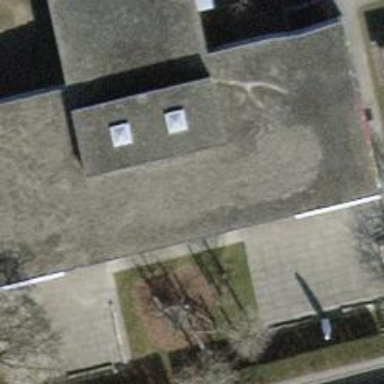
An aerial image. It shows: Kindergarten building.